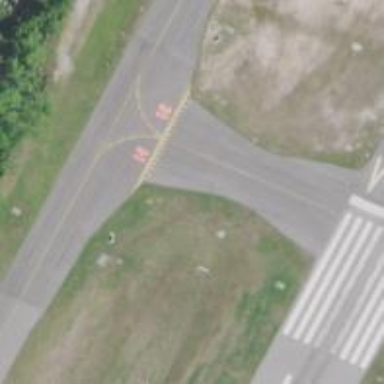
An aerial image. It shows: View of taxiway at the airport.